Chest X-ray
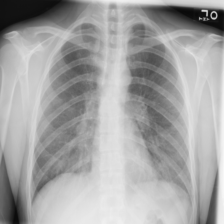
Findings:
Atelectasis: negative
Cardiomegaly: negative
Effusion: negative
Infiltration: negative
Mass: negative
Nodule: negative
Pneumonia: negative
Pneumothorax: negative
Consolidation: negative
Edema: negative
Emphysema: negative
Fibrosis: negative
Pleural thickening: negative
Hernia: negative